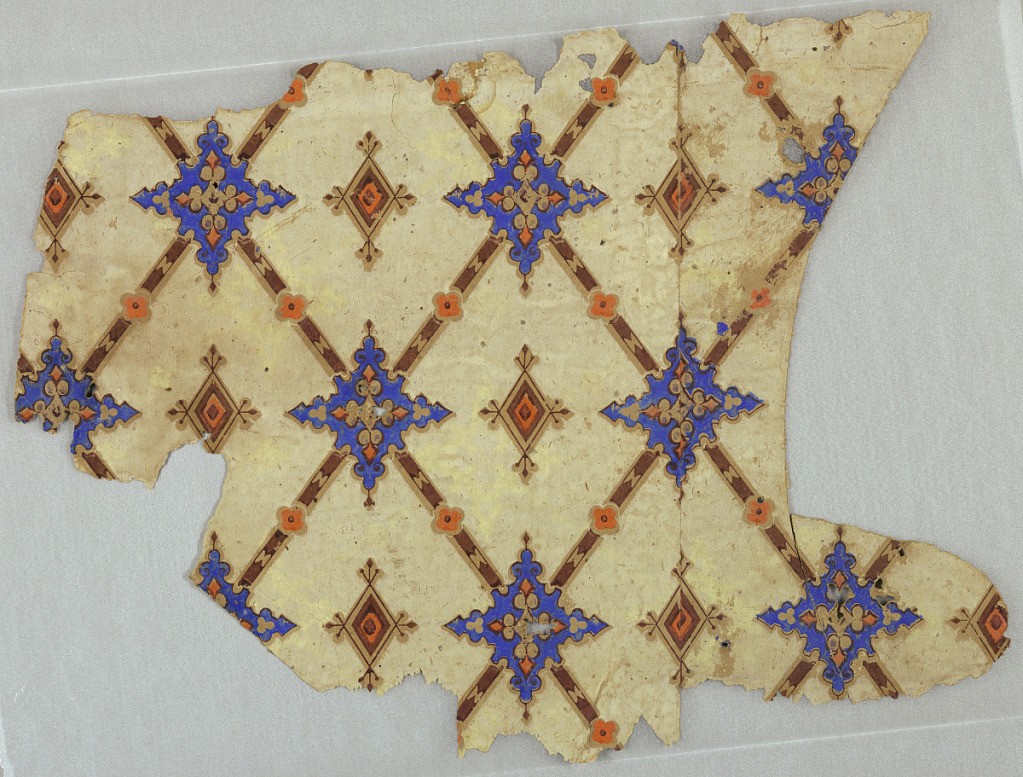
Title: Sidewall
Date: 1850–1900
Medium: Machine-printed
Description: Narrow brown diagonal bands form a diaper pattern at the intersections of which are blue four-pointed motifs resembling stars. At the center of the open spaces of the diaper are brown diamond-shaped figures. Printed on cream ground.